Interaction volume radius: 5 \u00c5
Interaction volume height: 10 \u00c5
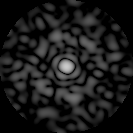
Disorder parameter: 0.7956